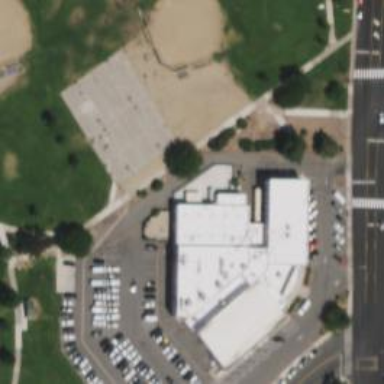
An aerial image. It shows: Public building.